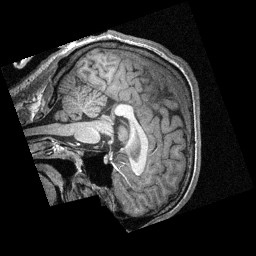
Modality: T1w
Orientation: sagittal